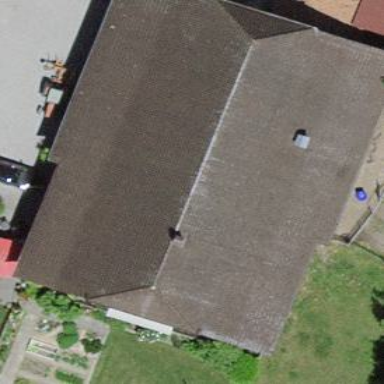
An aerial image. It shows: Farm building.